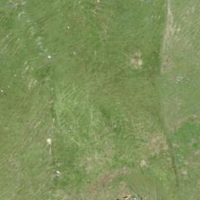
EUNIS habitat code: 26
Species observed at this site:
Plantago media